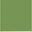
Piece: xx